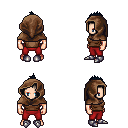
a pixel art fantasy rpg character, male body template, human, light skin, brown pirate shirt, red pants, raven mohawk hairstyle, cloth hood, metal boots, four views (front, back, left, right), 2x2 character sprite sheet, small pixel art, hard edges, no anti-aliasing